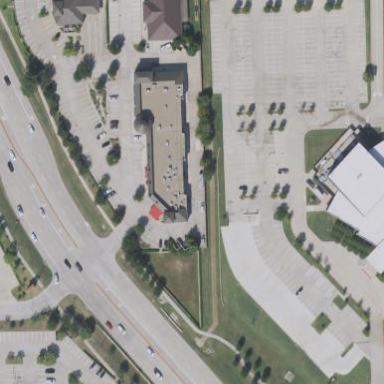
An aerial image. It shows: Retail area.